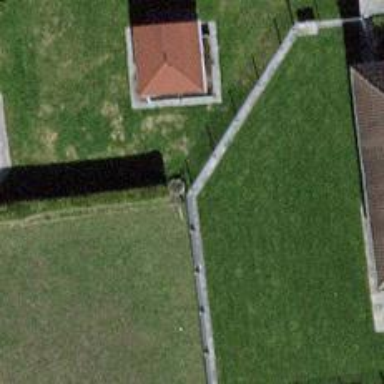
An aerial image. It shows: Fence is in the image.